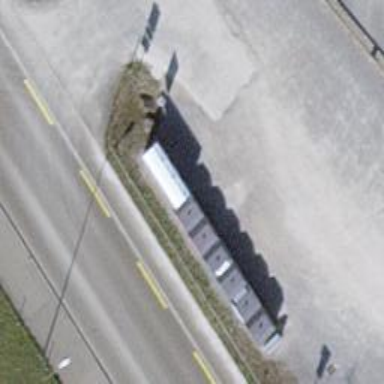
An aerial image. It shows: Recycling container in the area designated for recycling.